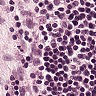
Metastatic tissue present: no